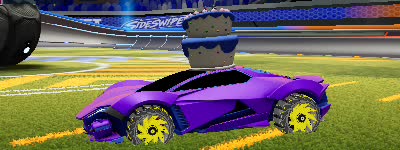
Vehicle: werewolf